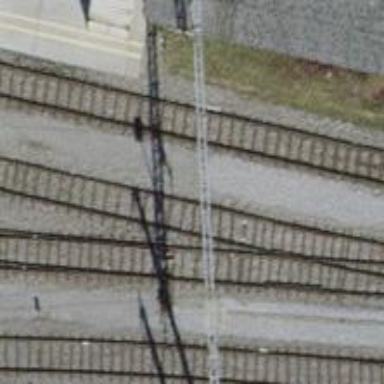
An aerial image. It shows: Rail siding with electrified contact lines.